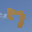
Label: 7